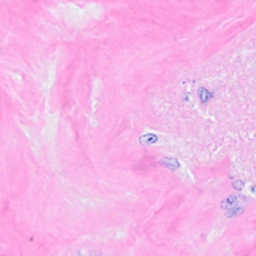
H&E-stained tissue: Breast